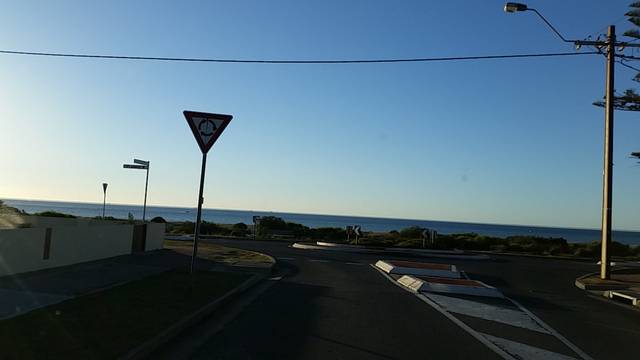
Region: Australia
Coordinates: -34.829, 138.484